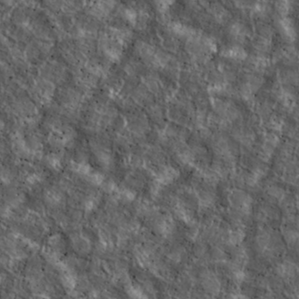
Label: non_frost